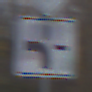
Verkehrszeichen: VerlaufVorfahrtsstrasse1
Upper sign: Vorfahrtsstrasse
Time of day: MorningAfternoon
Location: Outdoor (Nature)
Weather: Overcast
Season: NotSpecified
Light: Natural